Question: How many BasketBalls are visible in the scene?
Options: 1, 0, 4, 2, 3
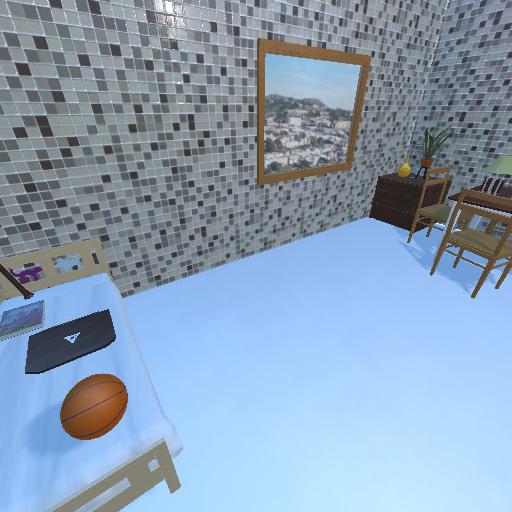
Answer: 1